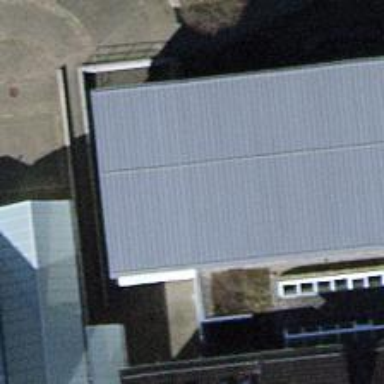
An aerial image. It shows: Library.